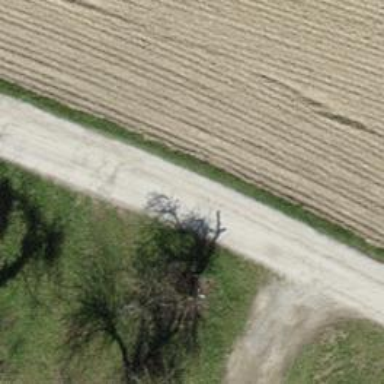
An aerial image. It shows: Track road with grade1 pebblestone surface.